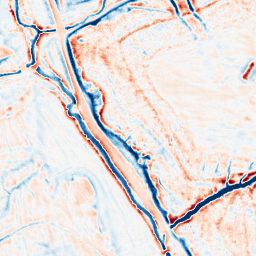
Category: edge_preserving
Decomposition family: bilateral
Decomposition parameters: d: 15
sigma_color: 50
sigma_space: 75
Upsampling method: cubic_mitchell
Upsampling parameters: scale: 4
Upsampling scale: 4